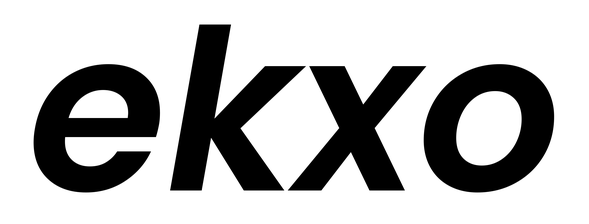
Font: Poppins-SemiBoldItalic